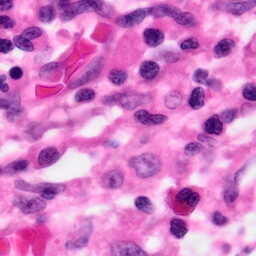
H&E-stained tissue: Pancreatic